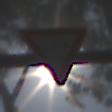
Verkehrszeichen: VorfahrtGewaehren
Umgebung: Outdoor, Nature
Tageszeit: MorningAfternoon
Wetter: Clear
Licht: Natural
Jahreszeit: NotSpecified
Kontrast: HighContrast